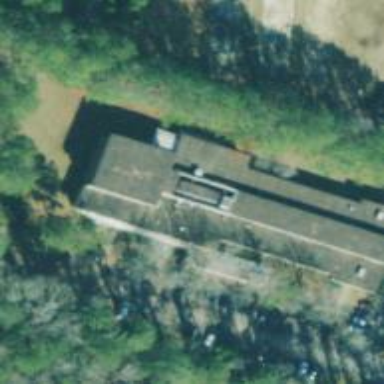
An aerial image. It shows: Commercial building.